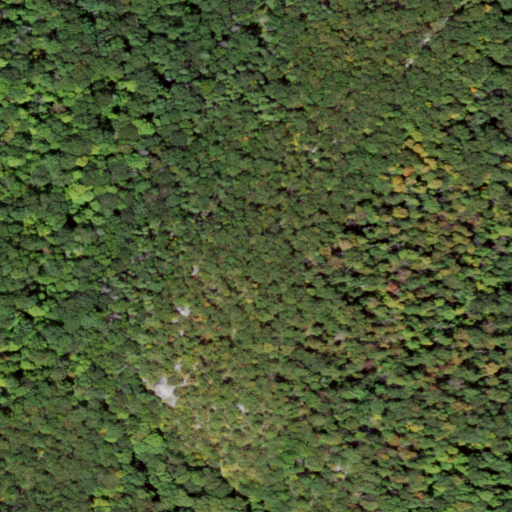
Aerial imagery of mountain in New York named Blackcap Mountain containing only deciduous forest